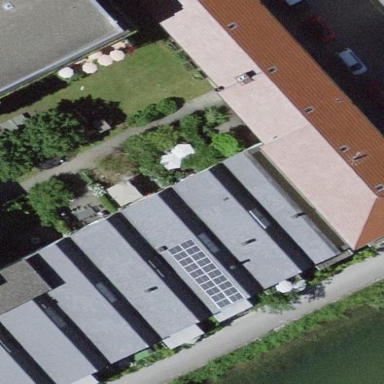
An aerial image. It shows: Terrace building.